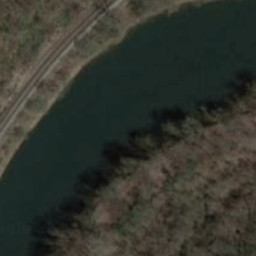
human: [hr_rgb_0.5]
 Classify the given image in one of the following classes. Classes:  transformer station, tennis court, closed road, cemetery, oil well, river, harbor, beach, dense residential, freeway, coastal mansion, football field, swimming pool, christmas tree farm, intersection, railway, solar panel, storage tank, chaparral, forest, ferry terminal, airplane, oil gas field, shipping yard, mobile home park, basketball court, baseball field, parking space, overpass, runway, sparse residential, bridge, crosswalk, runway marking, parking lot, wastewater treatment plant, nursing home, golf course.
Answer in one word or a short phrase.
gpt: river